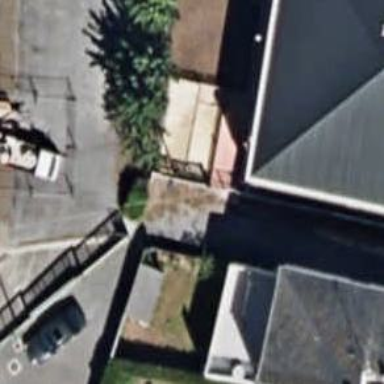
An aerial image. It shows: Gate.